Camera: DJI MAVIC2-ENTERPRISE-ADVANCED
Captured: 2021:03:02 16:01:49
Image size: 640x512
Exposure program: Program AE (Auto)
Metering mode: Center-weighted average
Light source: Fluorescent
White balance: Auto
Gimbal degree: 981,-220,0
Flight degree: 867,-9,-27
Flight speed: 0,0,0
Ambient temperature: 25.0 C
Object distance: 5.0 m
Emissivity: 0.95
Relative humidity: 50 %
Reflected temperature: 25.0 C
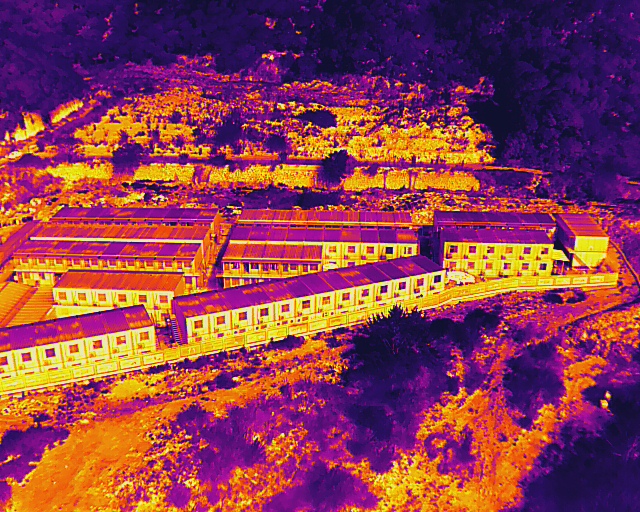